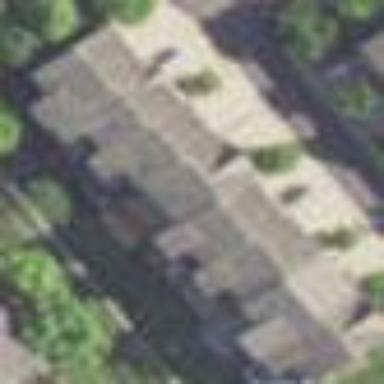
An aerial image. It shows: Terrace building.